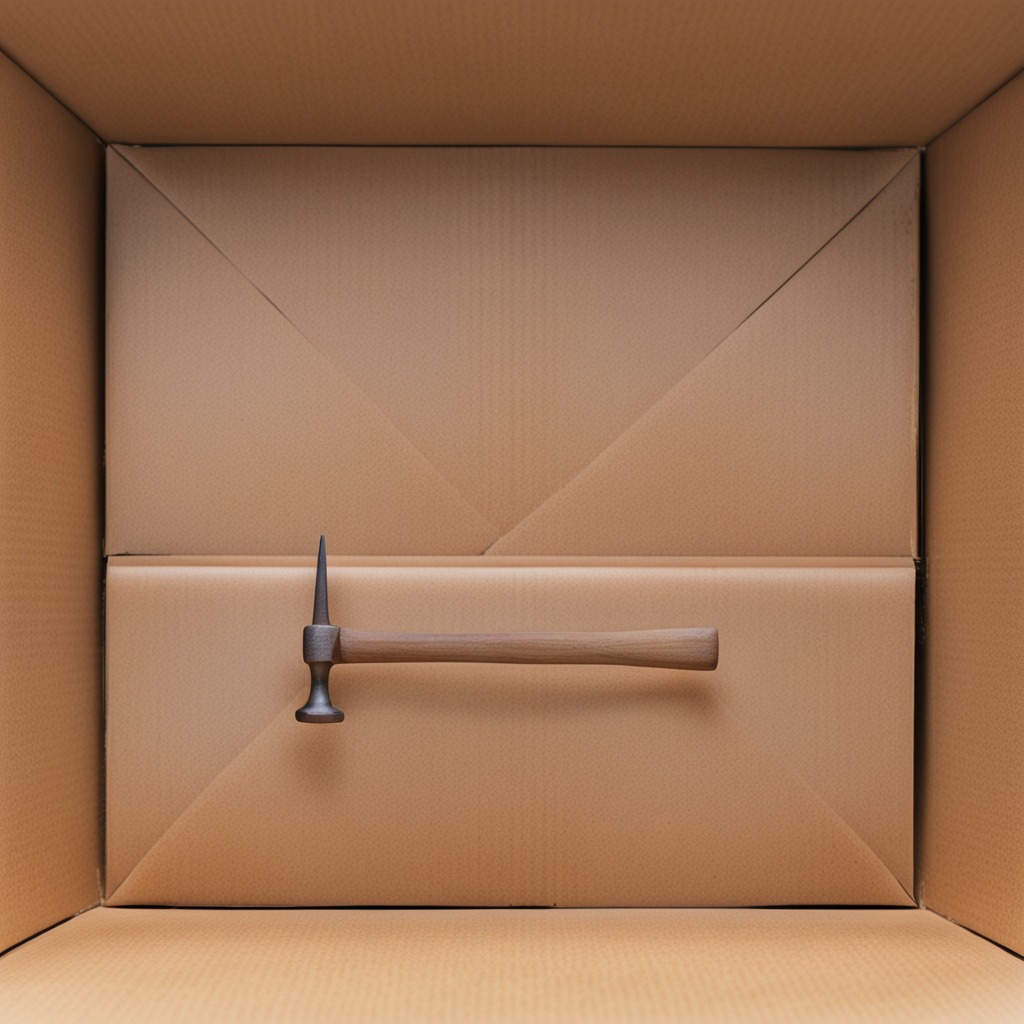
A hammer lying on a clean dry cardboard box surface in an outdoor workshop during daytime bright natural light soft shadows slightly creased but